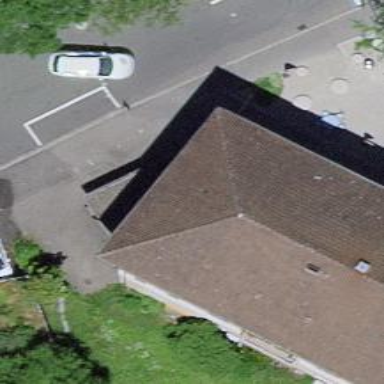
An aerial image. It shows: Post box is visible.